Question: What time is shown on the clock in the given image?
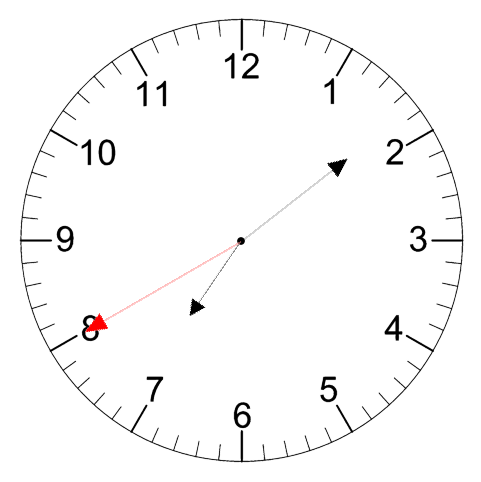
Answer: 07:08:40